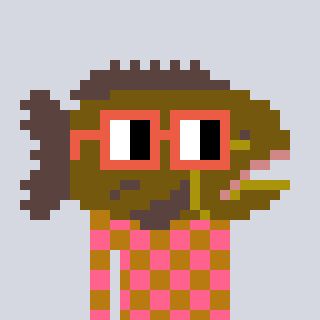
a pixel art character with square orange glasses, a grouper-shaped head and a gold-colored body on a cool background